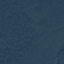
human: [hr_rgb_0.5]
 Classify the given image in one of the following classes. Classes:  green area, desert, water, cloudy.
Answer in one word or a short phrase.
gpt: green area